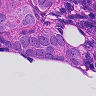
Metastatic tissue present: yes